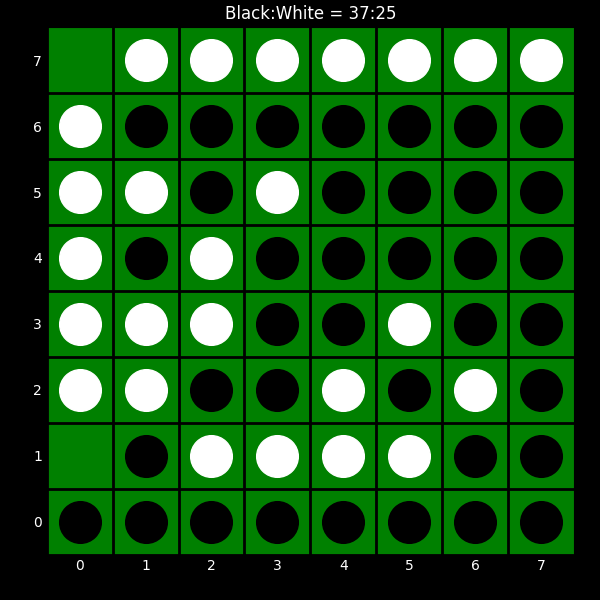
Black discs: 37
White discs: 25